Question: A picture is worth a thousand words:

The app is setup for full screen by turning off the status bar in code. Every single UIViewController is full screen. They all behave as expected. No rotation either, the entire app stays in portrait. This works fine too.
The "New Message" interface animates up as expected but the status bar re-appears and, what is worst, the "New Message" view goes under it.
I am using the MessageUI framework to let the user send out SMS messages. Here's how the message compose interface is presented:
'''
if([MFMessageComposeViewController canSendText])
{
MFMessageComposeViewController *msgvc = [[MFMessageComposeViewController alloc] init];
msgvc.body = @"SMS message content";
msgvc.recipients = [NSArray arrayWithObjects:@"<PHONE>", @"<PHONE>", nil];
msgvc.messageComposeDelegate = self;
[self presentModalViewController:msgvc animated:YES];
[msgvc release];
}
'''
I tried playing with 'wantsFullScreenLayout' but it did absolutely nothing. I found some references to this problem through Google but no solutions.
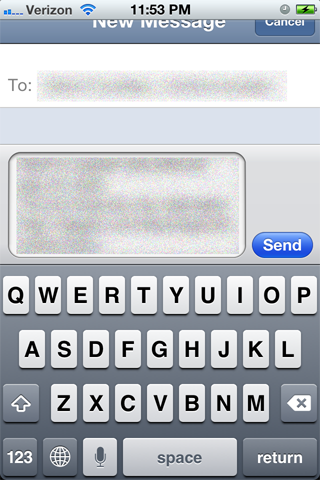
Answer: Here's how I solved the problem:
I added this one line of code after presenting the MessageUI view controller to, I guess, re-hide the status bar:
'''
[self presentModalViewController: msgvc animated:FALSE];
[[UIApplication sharedApplication] setStatusBarHidden:TRUE];
[msgvc release];
'''
Even though the application starts-up in full screen mode (setup in code in the app delegate) MessageUI seems to require that the status bar be handled all over again.